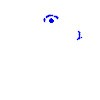
Particle: electron